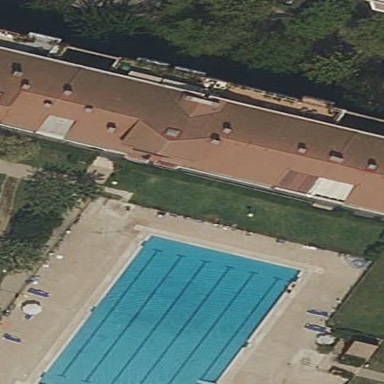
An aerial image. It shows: Swimming pool located in leisure land.